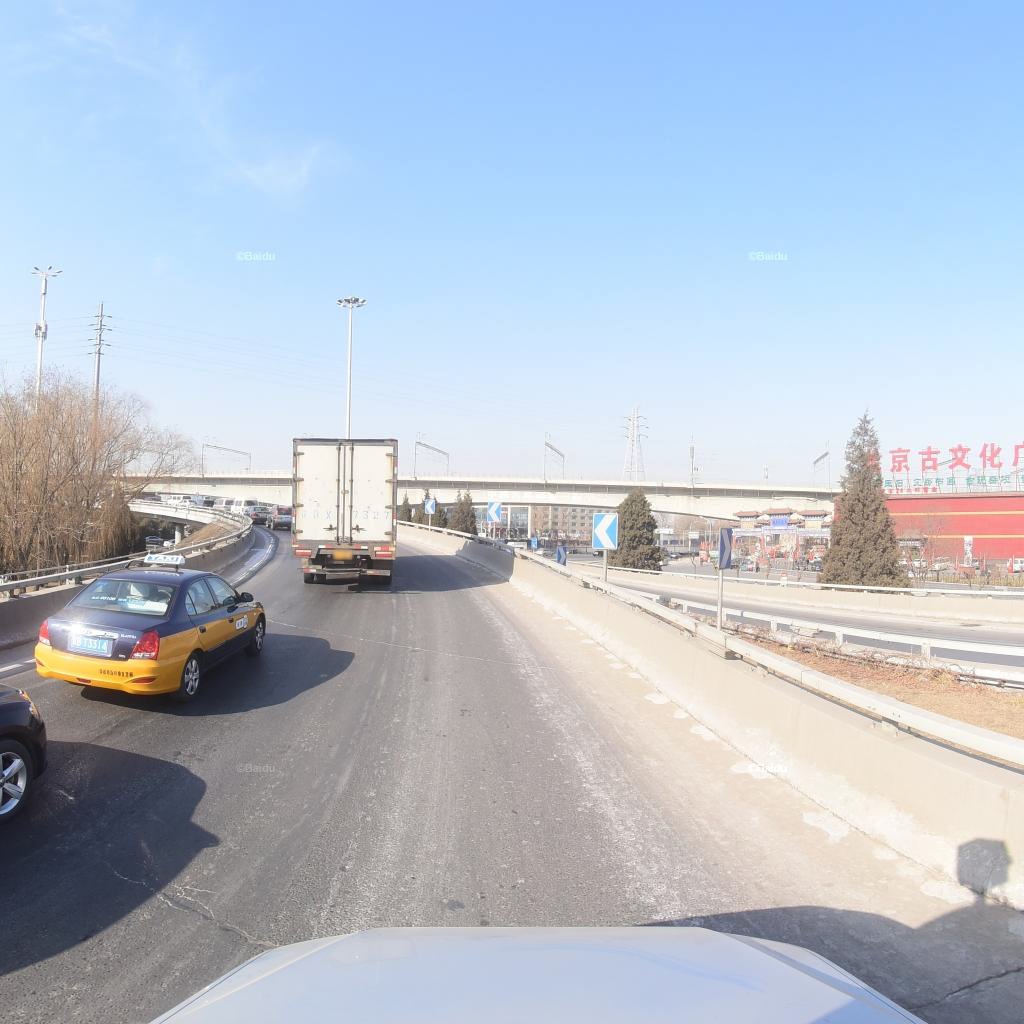
Region: Fengtai
Road damage annotations: transverse crack, transverse crack, transverse crack